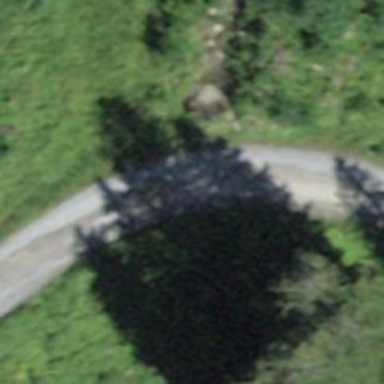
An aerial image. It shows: Culvert tunnel.